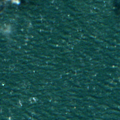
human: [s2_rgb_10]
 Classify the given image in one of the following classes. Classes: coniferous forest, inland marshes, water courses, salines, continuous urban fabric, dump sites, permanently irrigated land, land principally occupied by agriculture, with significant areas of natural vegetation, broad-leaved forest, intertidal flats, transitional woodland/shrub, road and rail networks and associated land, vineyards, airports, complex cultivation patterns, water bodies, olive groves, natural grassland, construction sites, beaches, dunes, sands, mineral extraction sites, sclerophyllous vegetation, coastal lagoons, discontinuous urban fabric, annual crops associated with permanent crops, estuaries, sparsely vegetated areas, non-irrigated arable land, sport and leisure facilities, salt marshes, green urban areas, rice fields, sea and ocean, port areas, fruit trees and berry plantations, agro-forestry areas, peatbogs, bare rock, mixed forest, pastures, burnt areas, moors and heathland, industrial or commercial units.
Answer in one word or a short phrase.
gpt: sea and ocean